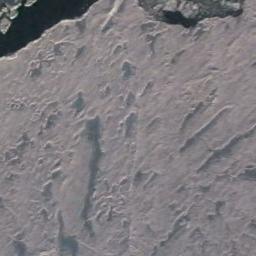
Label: sea_ice